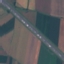
Land use / land cover class: Highway